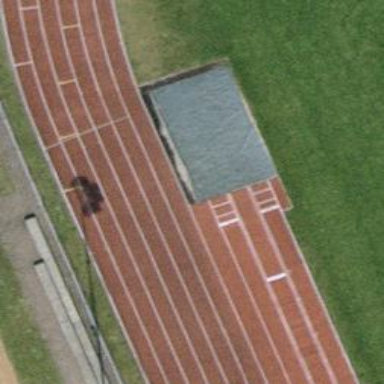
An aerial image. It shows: Sandy pitch for athletics sports with long jump and triple jump facilities.